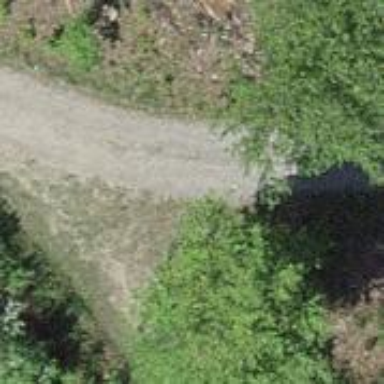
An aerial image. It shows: Gravel track.